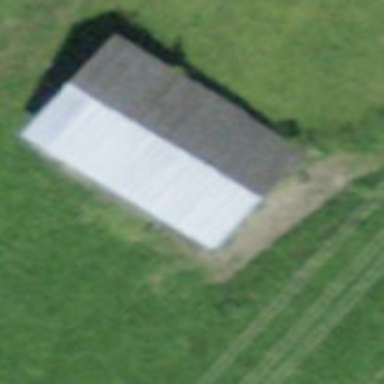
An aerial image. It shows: Shed.